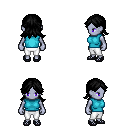
a pixel art fantasy rpg character, female body template, dark elf, purple skin, teal sleeveless shirt, white pants, black loose hair, ghillies, four views (front, back, left, right), 2x2 character sprite sheet, small pixel art, hard edges, no anti-aliasing